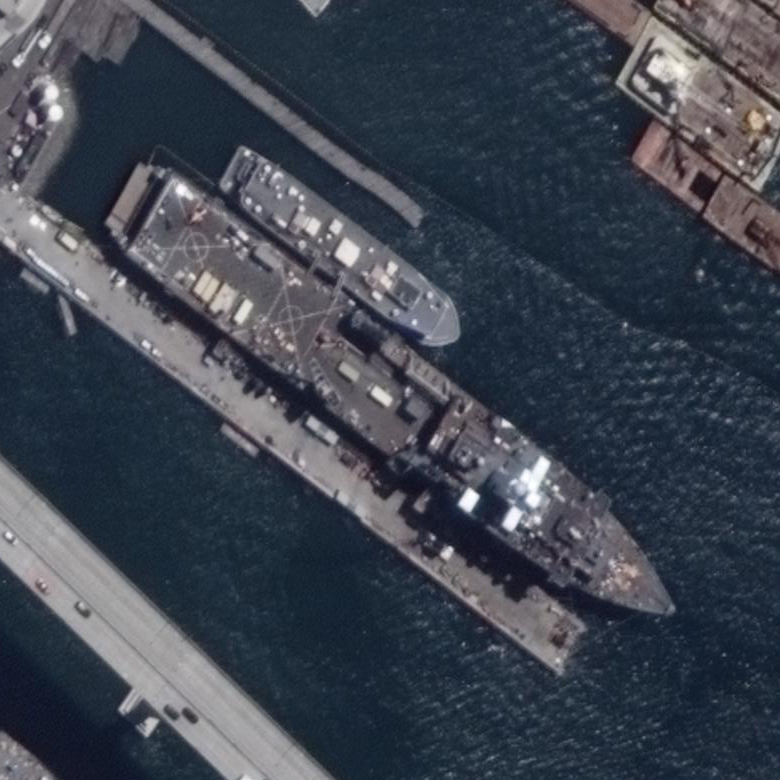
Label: combat